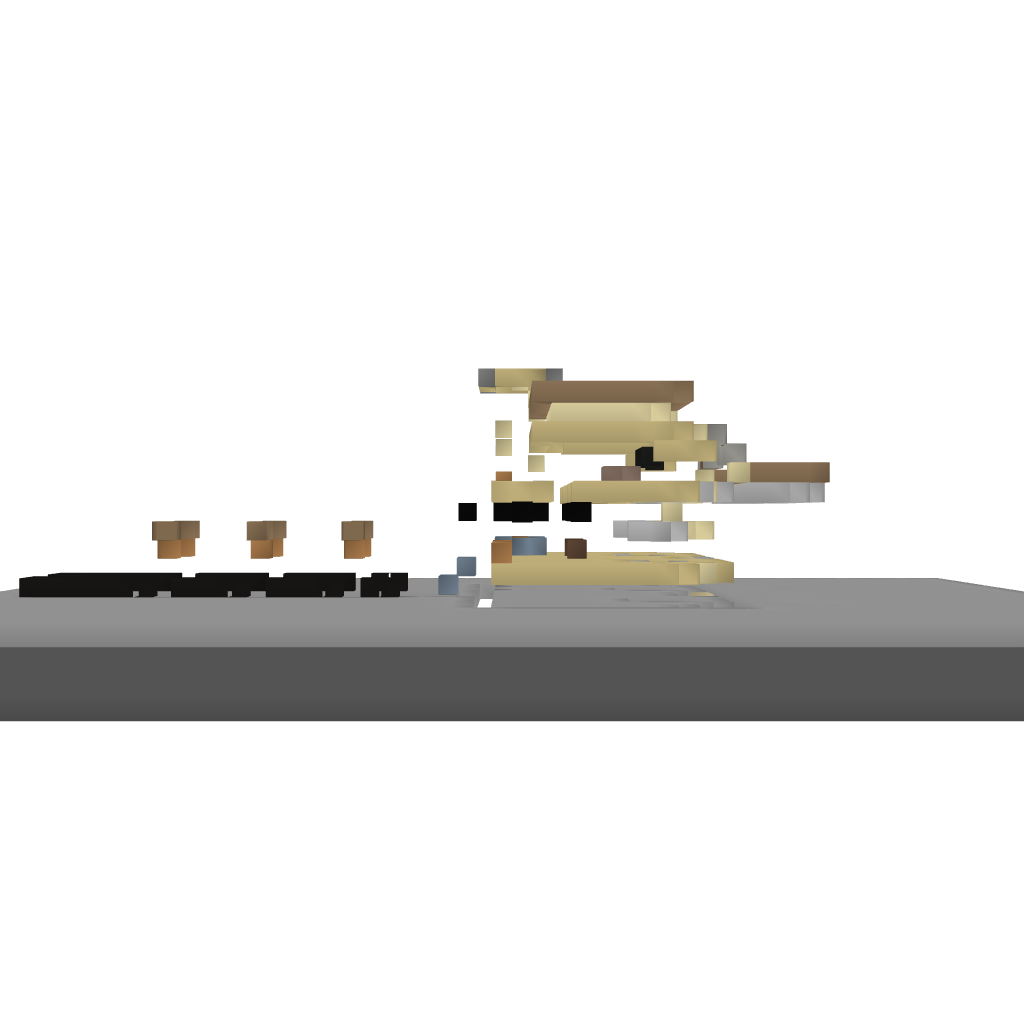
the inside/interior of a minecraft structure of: Luxury  Villa